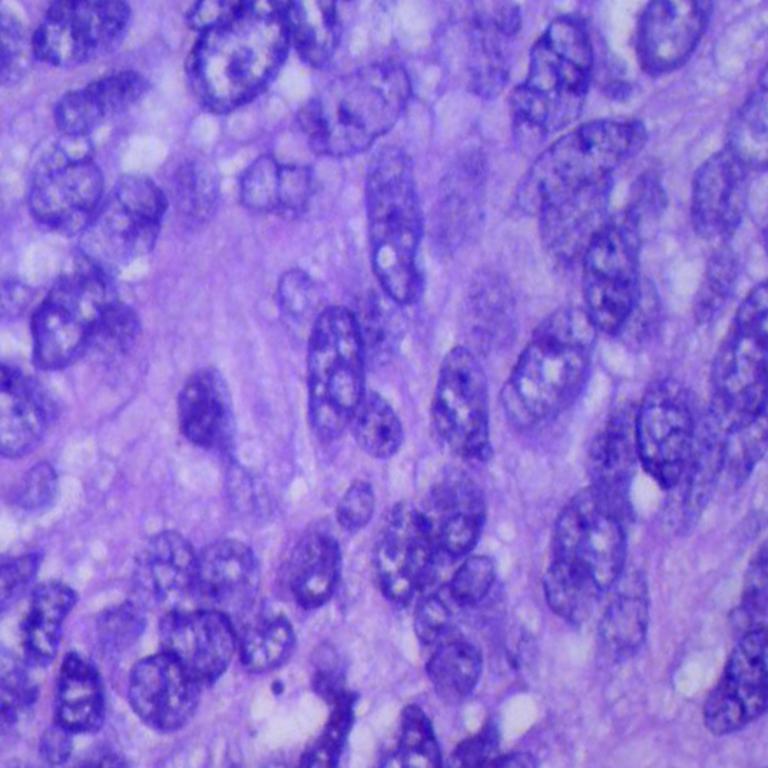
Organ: lung
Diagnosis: squamous carcinomas